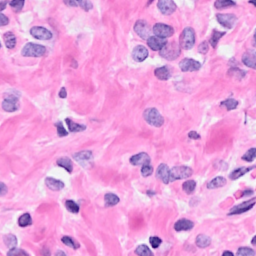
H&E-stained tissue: Breast